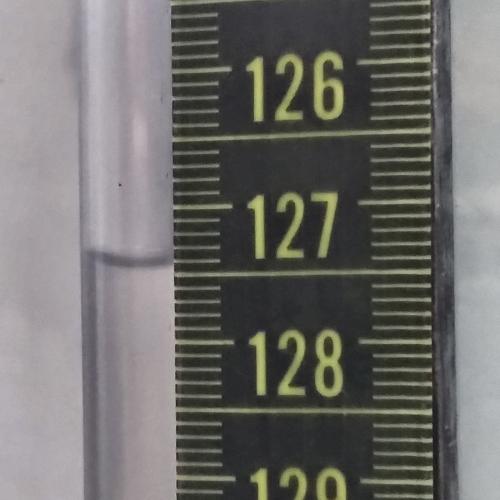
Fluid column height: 127.4 cm